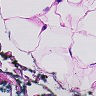
Metastatic tissue present: no